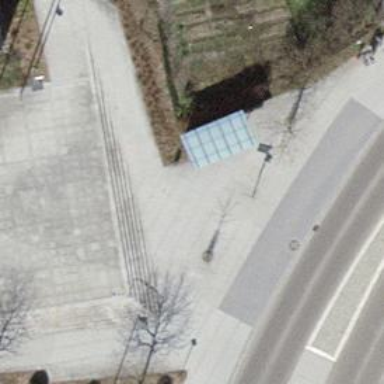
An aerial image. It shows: Bus stop with shelter. It is platform for public transport.